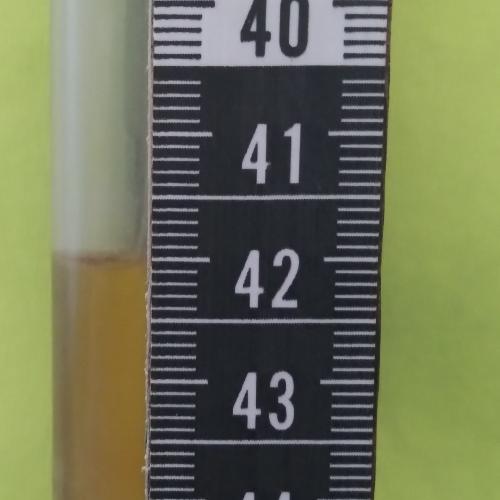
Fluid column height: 42.0 cm